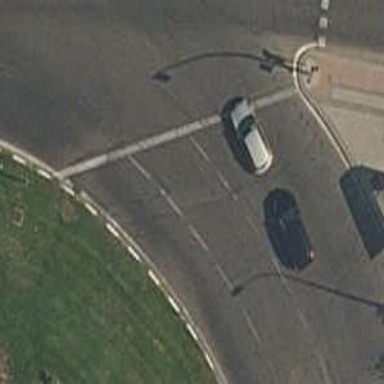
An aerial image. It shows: Secondary road made of asphalt leading to roundabout.